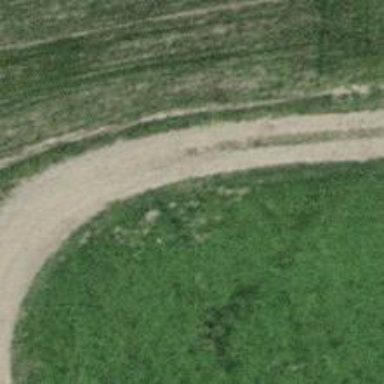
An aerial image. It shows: Gravel track with grade 2 tracktype.